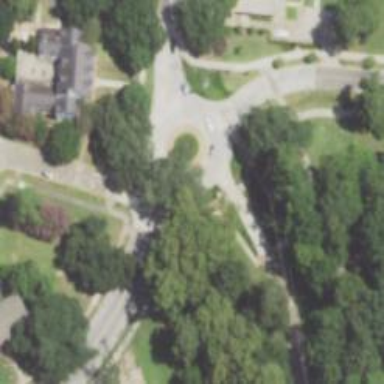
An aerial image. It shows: Secondary road around roundabout.